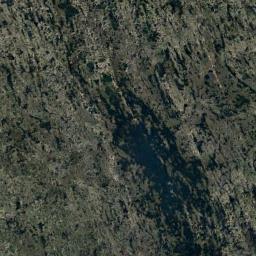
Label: wetland